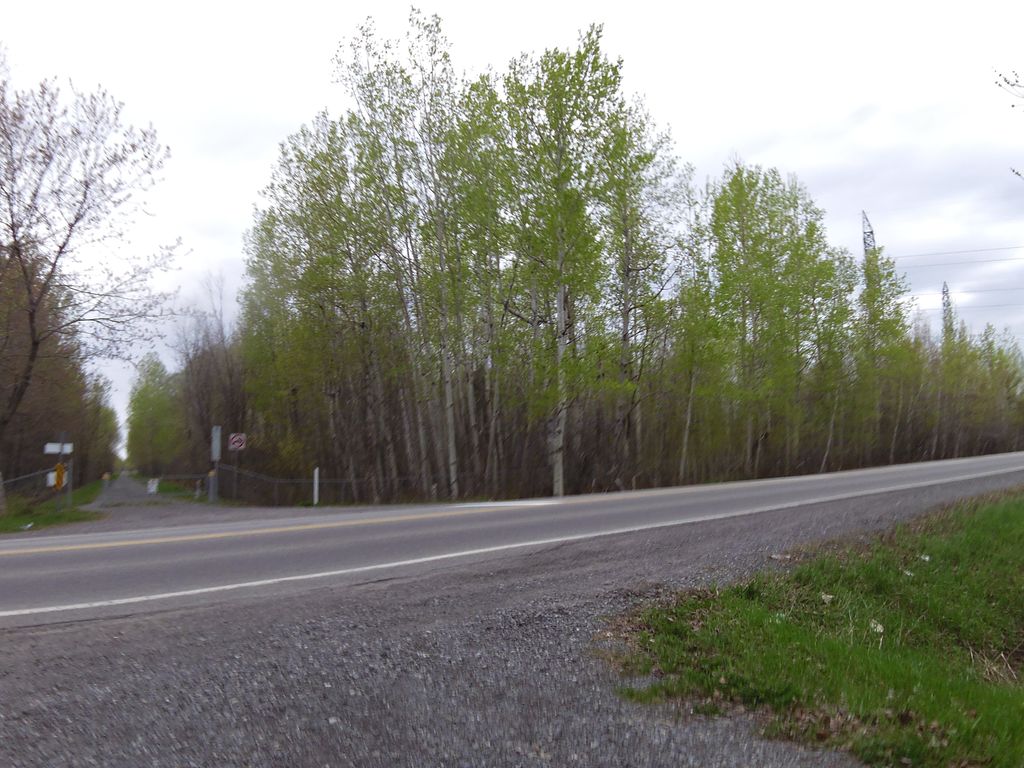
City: ottawa-gatineau